Aerial crown-view tile of a tropical tree (Barro Colorado Island, Panama), acquired 20250616:
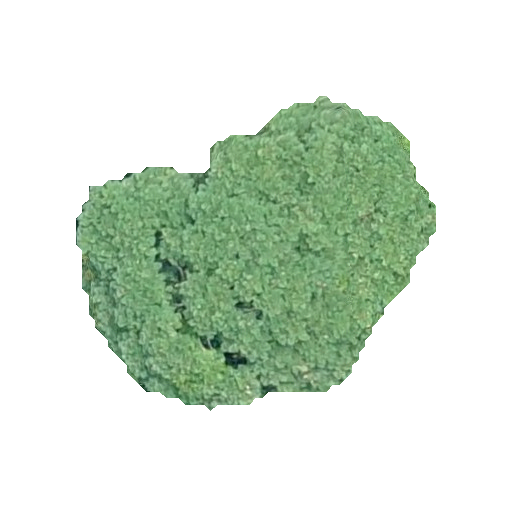
Species: Jacaranda copaia
GBIF accepted scientific name: Jacaranda copaia
Crown area: 111.763 m²